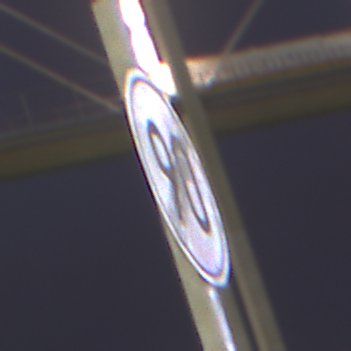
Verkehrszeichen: EndeGeschwindigkeit90
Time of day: Night
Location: Outdoor (Urban)
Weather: PartlyCloudy
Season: NotSpecified
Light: Artificial